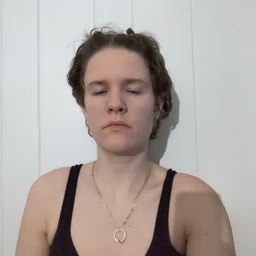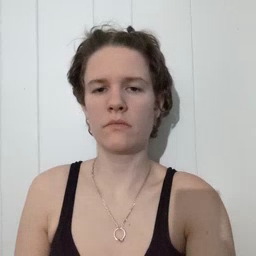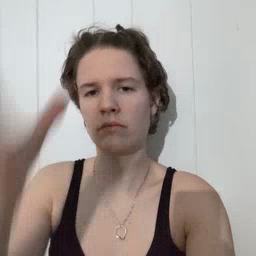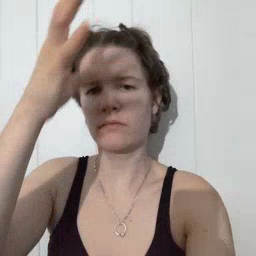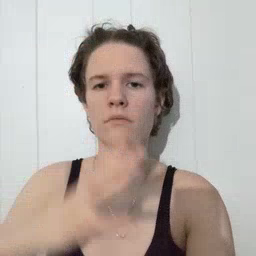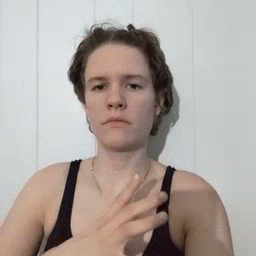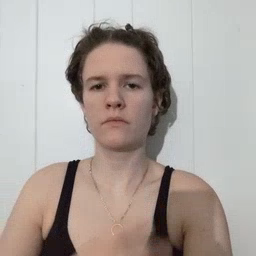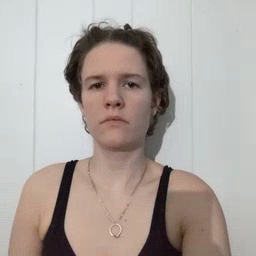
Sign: man